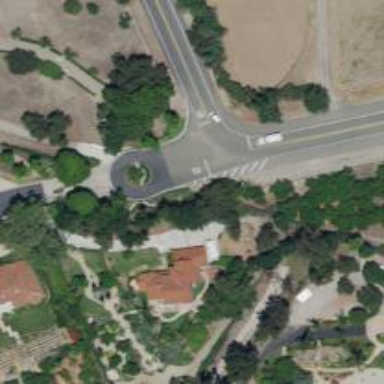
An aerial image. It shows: Turning loop on the road.